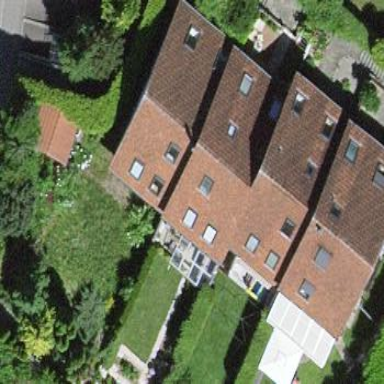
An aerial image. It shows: Gabled house with the roof oriented across.